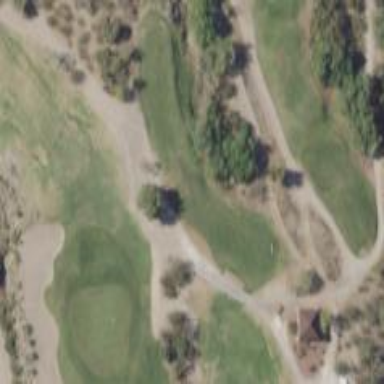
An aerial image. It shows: Golf tee.